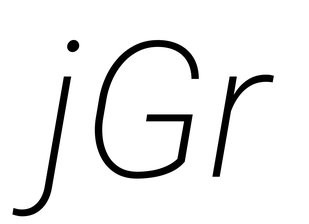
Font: Roboto-Italic_ExtraLight_Italic